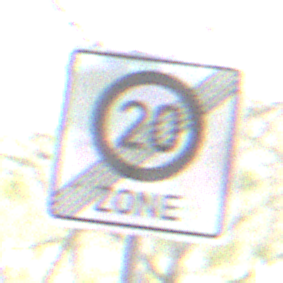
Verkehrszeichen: EndeZone20
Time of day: MorningAfternoon
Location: Outdoor (Nature)
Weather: PartlyCloudy
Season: NotSpecified
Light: Natural